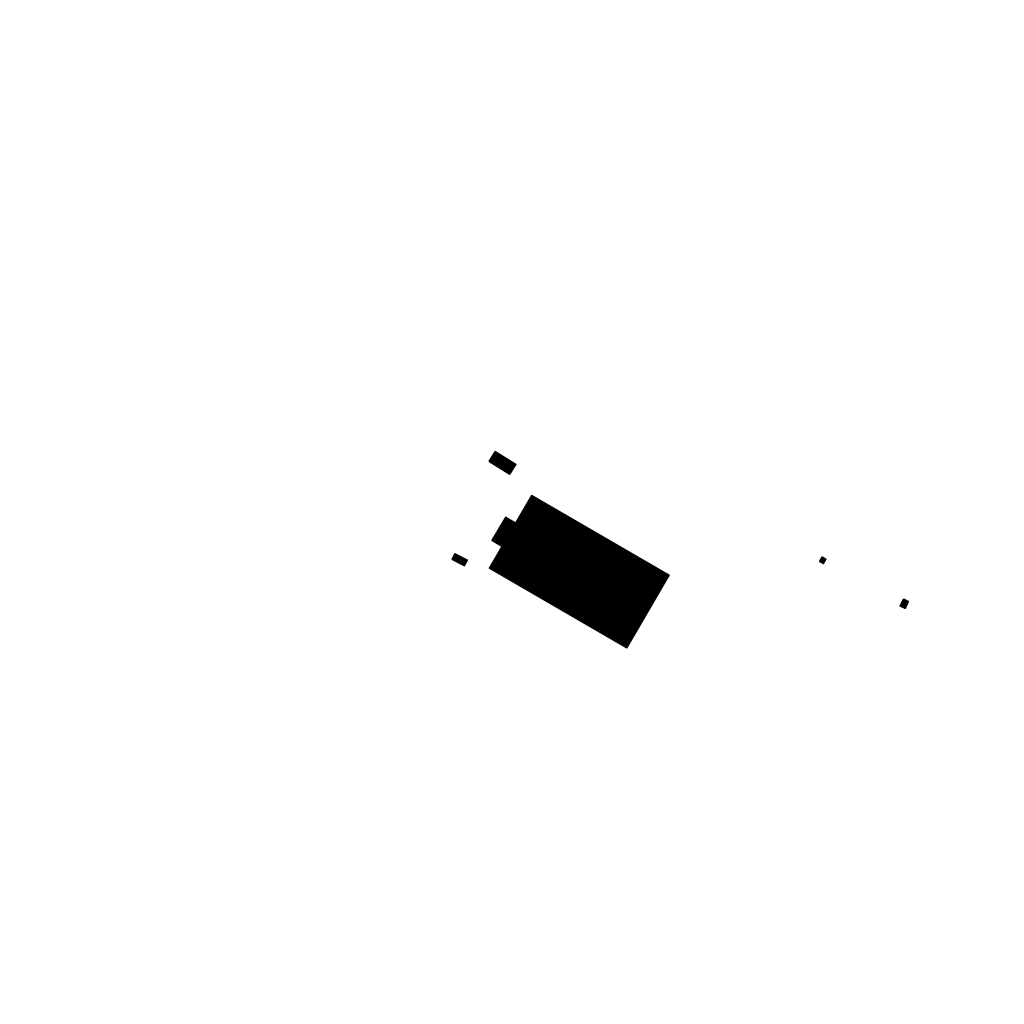
Tags: overhead vector_map, agriculture, industrial, recreation, residential, individual_rise, density_1, Building, 1.0 km²